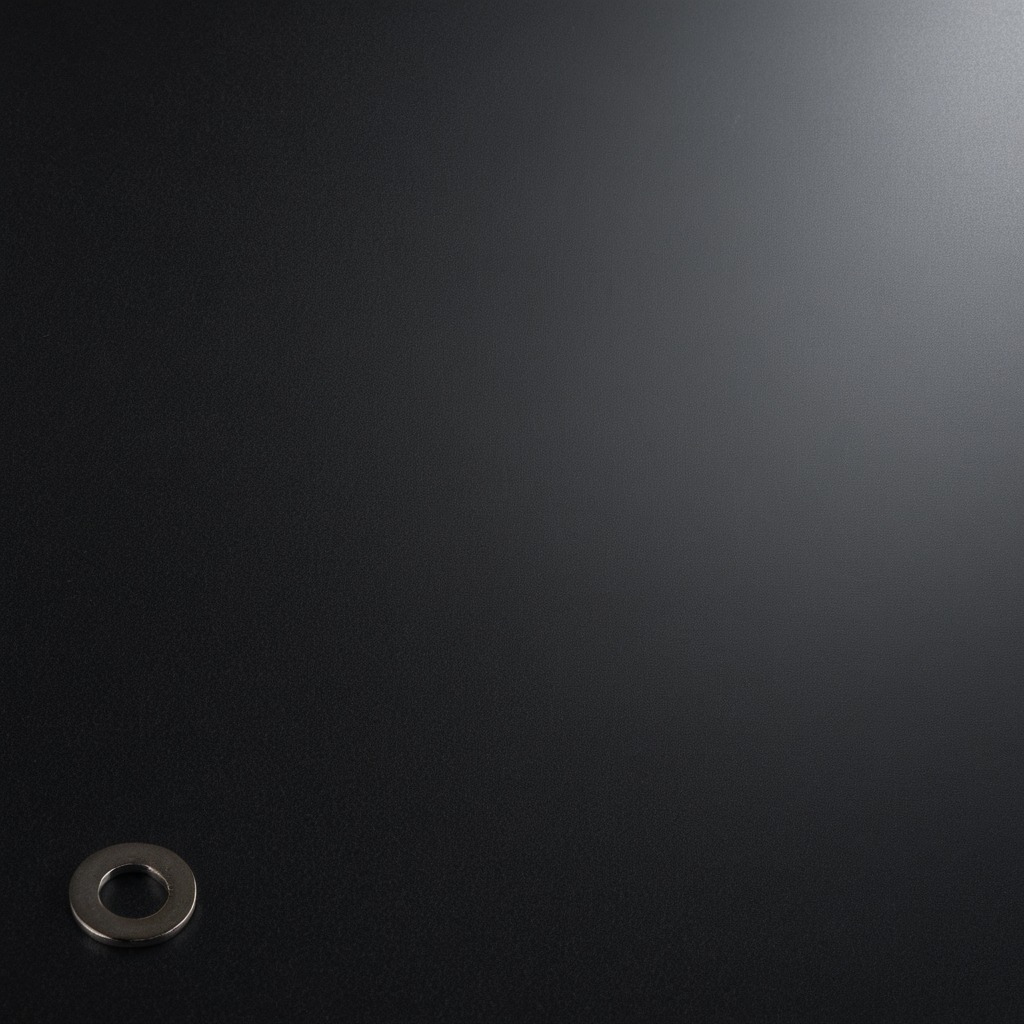
A flat metal washer lies on the clean granite tabletop covered with a black rubber mat inside a workshop under bright overhead lighting crisp shadows high clarity worn but beneath the mat